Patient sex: M
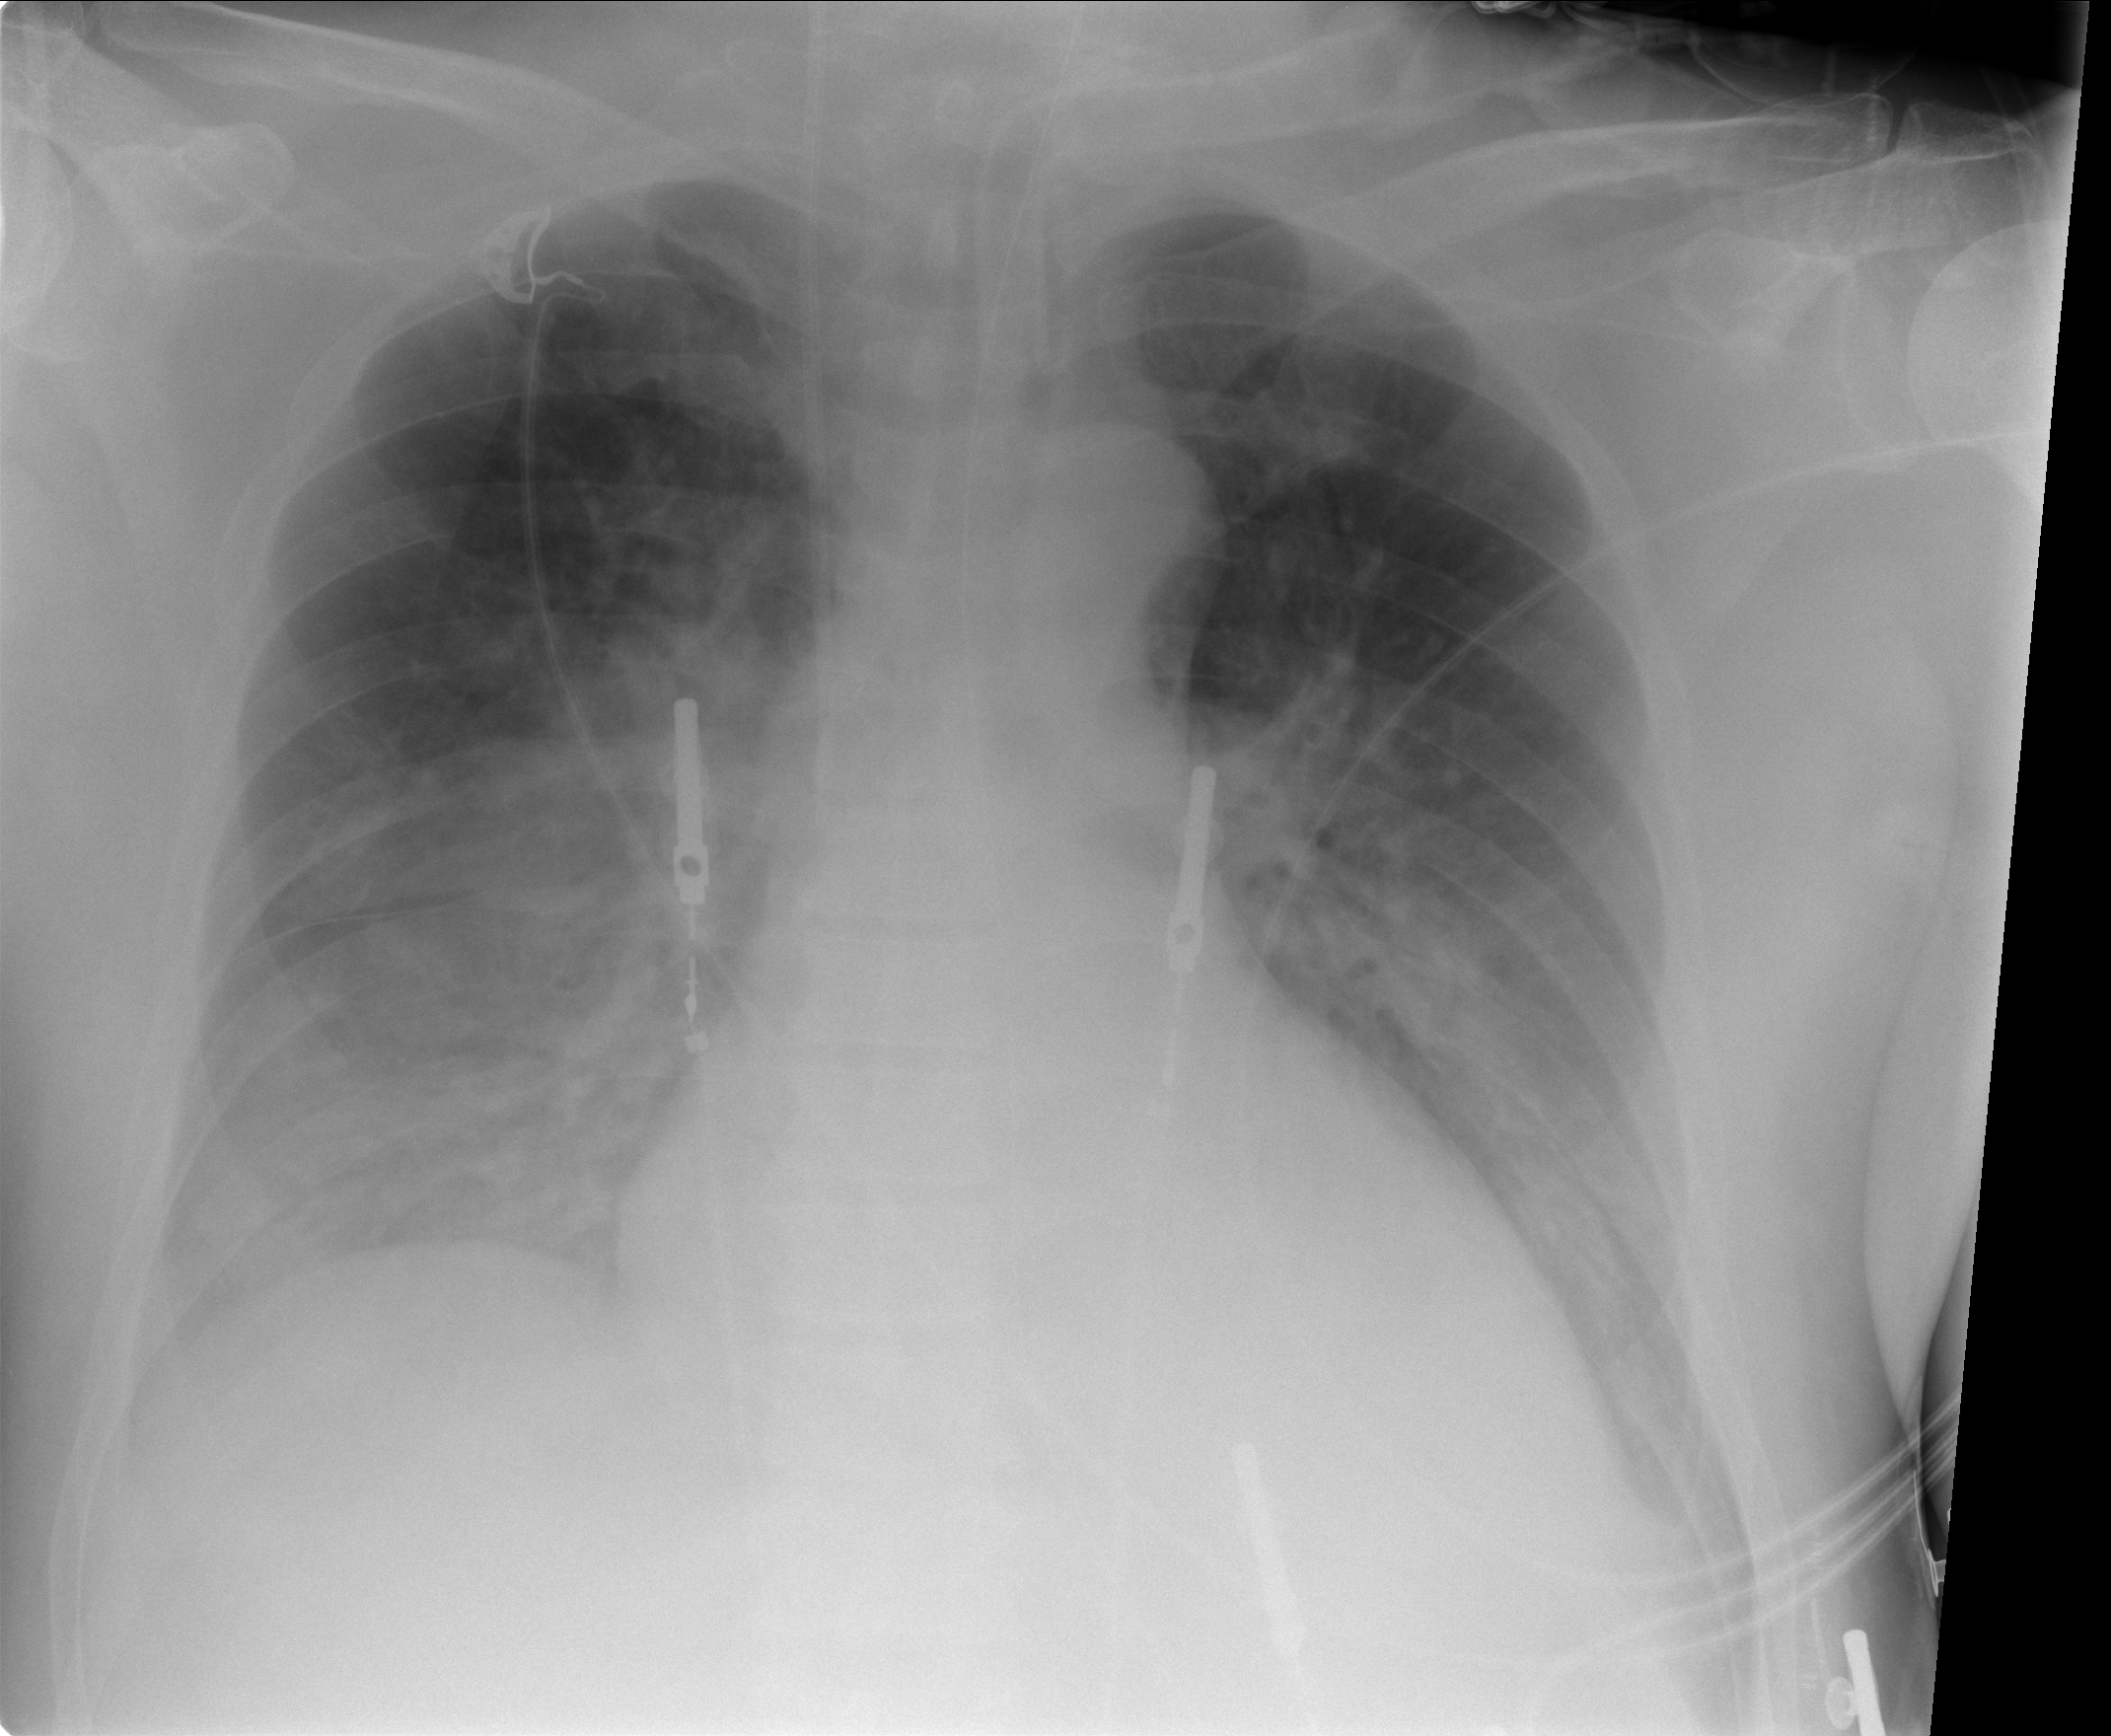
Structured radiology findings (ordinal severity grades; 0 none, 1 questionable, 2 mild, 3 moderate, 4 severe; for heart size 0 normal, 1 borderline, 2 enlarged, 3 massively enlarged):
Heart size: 0
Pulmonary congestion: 0
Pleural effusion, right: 2
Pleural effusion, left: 1
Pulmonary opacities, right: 2
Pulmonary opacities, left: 2
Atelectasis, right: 1
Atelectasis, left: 0